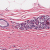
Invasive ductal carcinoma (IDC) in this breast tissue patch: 0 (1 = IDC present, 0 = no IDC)